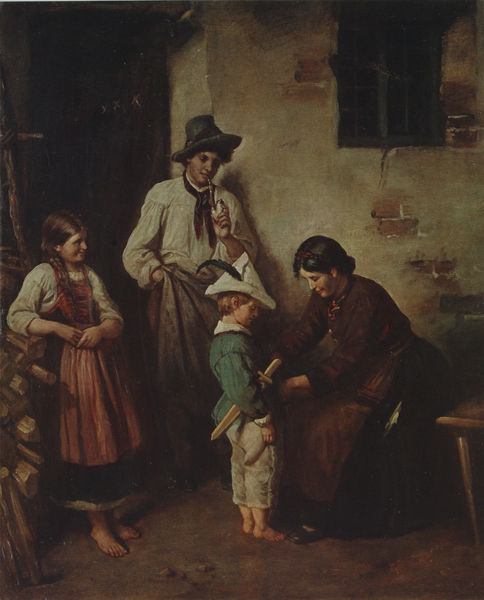
Künstler: Theodor Köppen
Standort: München
Institution: Privatbesitz
Schlagwörter: blau, dunkel, feder, fuß, gemälde, mann, frauen, grün, menschen, mädchen, ocker, braun, fenster, frau, grau, hell, holz, hut, kleid, männer, raum, schwarz, stuhl, tisch, tür, weiss, zimmer, haus, rot, schal, tuch, beige, hemd, hose, jacke, mütze, wand, arm, falten, messer, stein, steine, holland, innenraum, niederlande, öl, erde, gitter, boden, realismus, sitzend, familie, gewänder, innen, kind, mutter, vater, bauern, genre, kinder, deutschland, federhut, schürze, füße, schiff, papier, zöpfe, hosen, bäuerin, mauer, ziegel, bauernhof, hof, bank, spielen, zopf, pfeife, halstuch, junge, bauer, geschwister, spiel, barfuss, hinterhof, ärmlich, bayern, hauswand, alpen, schwert, dreispitz, schwester, ritter, österreich, sonntag, spielend, tracht, moral, rauchend, dolch, bauernhaus, stapel, pfeiffe, brüder, schütze, turban, barfus, sohn, dirndl, helfen, bruder, anziehen, bergbauern, jägerhut, holzstapel, finnland, holzschwert, hüe, kabe, knder, papierhut, zeitungshut, hausbank, barfu, magritte, gemälkde, gank, fenst, muitter, soldatenspiel